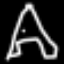
Label: The Eiffel Tower